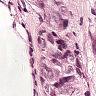
Metastatic tissue present: yes